Interaction volume radius: 5 \u00c5
Interaction volume height: 15 \u00c5
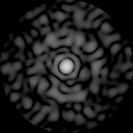
Disorder parameter: 0.8423